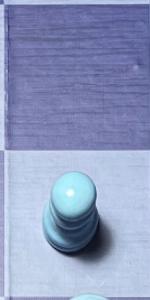
Label: Pawn_White